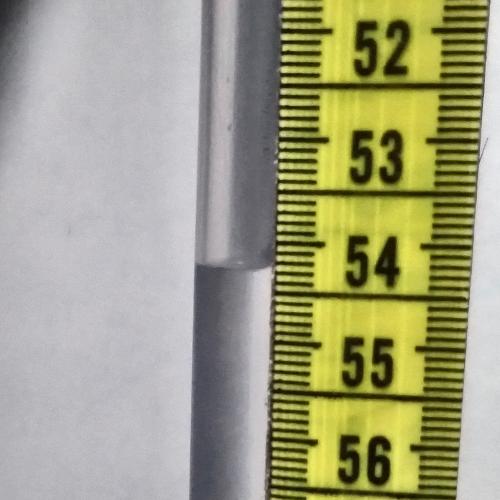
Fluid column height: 54.2 cm